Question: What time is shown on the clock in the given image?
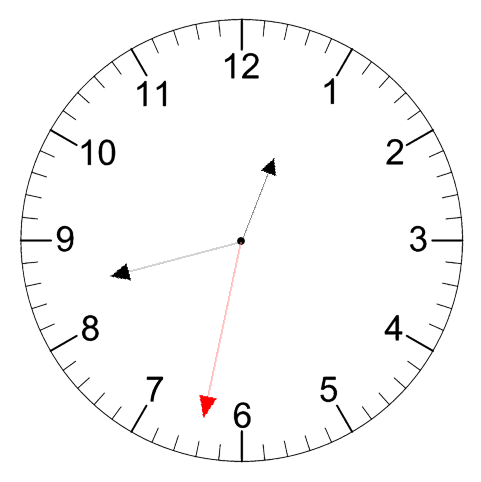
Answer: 12:42:32